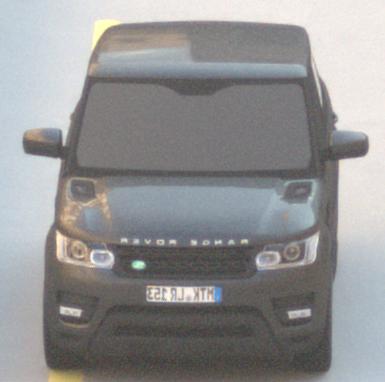
Make: Land Rover
Model: Range Rover Sport 5.0 V8 SC
Detailed model: Range Rover Sport (II)
Model produced from: 2013/09
Model produced until: 2015/07
Doors: 5
Color: gray
Road condition: dry road
Daytime: morning or afternoon
Contrast: low contrast